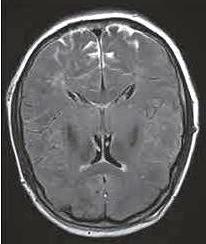
Label: notumor